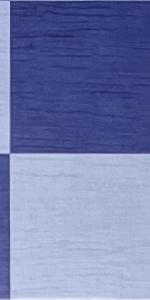
Label: Empty